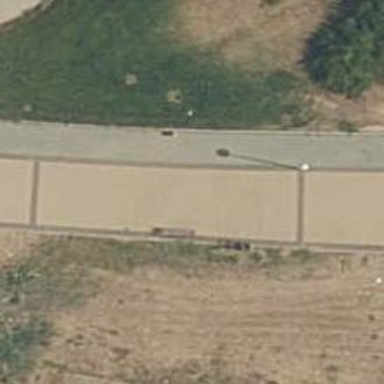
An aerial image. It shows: Brown bench in the vicinity.